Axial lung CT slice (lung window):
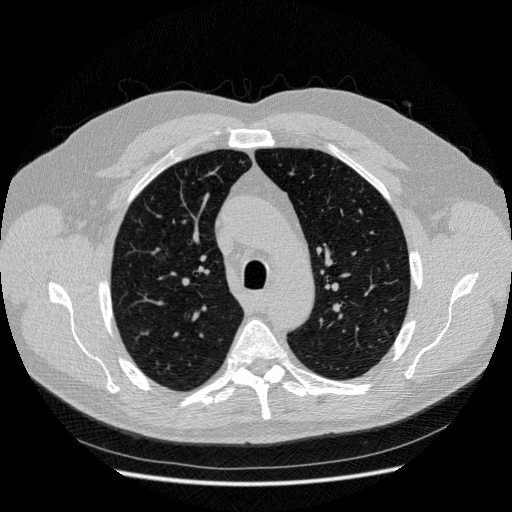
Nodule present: no